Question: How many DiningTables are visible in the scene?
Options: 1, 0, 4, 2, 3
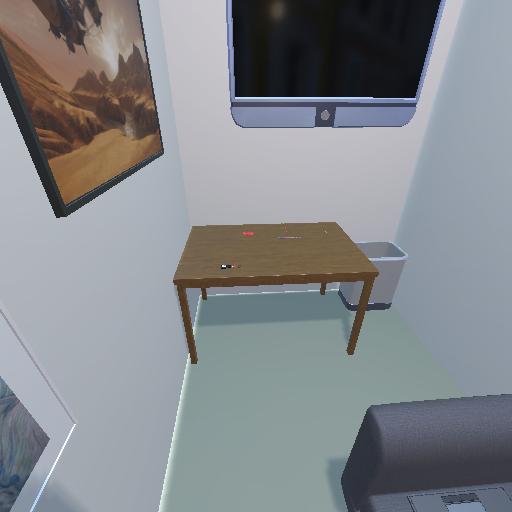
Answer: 1